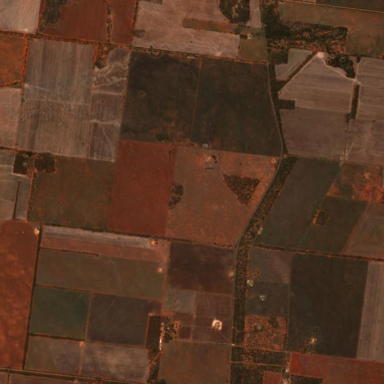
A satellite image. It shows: Farmland used for growing crops.